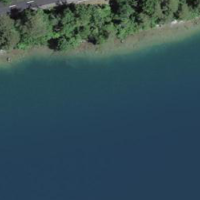
EUNIS habitat code: 14
Species observed at this site:
Corylus avellana